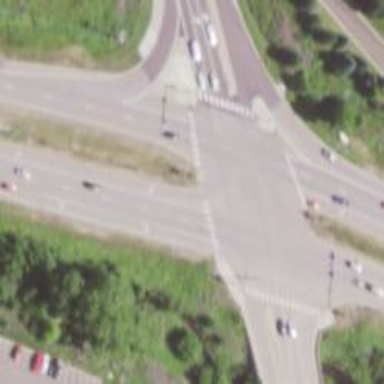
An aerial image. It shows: Marked crossing on asphalt cycleway.